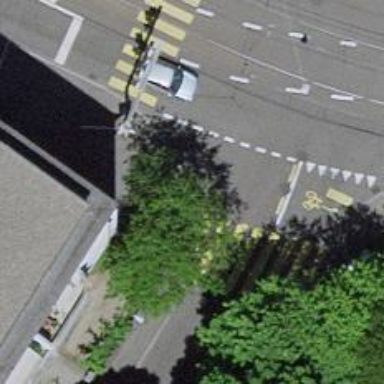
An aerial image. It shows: Kerb barrier.